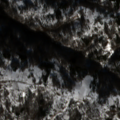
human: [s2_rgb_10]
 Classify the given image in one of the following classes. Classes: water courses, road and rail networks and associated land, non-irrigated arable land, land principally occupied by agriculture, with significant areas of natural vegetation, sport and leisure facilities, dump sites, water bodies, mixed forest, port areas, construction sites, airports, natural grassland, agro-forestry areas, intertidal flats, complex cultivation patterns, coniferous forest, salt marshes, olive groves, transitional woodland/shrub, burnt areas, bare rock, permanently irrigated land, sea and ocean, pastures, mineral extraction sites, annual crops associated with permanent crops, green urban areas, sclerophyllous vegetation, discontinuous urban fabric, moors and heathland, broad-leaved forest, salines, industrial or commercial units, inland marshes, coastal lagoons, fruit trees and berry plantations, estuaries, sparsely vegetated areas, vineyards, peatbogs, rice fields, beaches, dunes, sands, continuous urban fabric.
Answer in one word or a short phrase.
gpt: pastures, complex cultivation patterns, land principally occupied by agriculture, with significant areas of natural vegetation, broad-leaved forest, coniferous forest